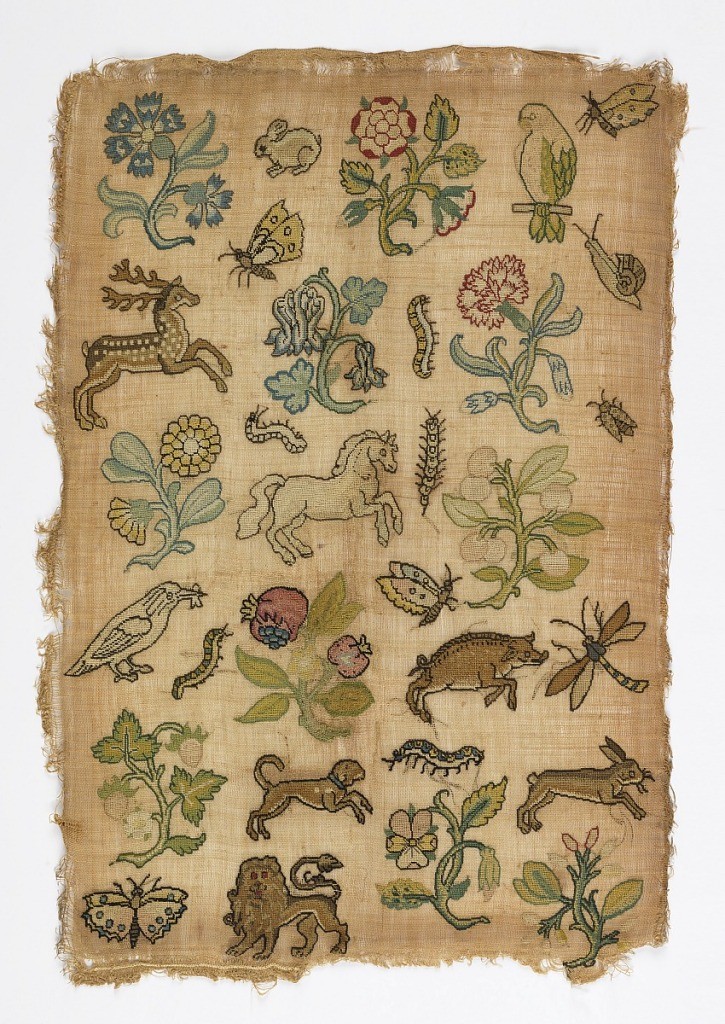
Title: Sampler
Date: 17th century
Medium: silk embroidery on linen foundation Technique: embroidered in tent stitch on plain weave foundation
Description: "Random Spot" sampler of isolated floral and animal motifs.